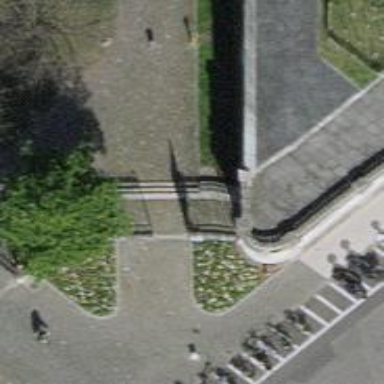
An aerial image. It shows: Cobblestone footway.